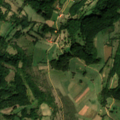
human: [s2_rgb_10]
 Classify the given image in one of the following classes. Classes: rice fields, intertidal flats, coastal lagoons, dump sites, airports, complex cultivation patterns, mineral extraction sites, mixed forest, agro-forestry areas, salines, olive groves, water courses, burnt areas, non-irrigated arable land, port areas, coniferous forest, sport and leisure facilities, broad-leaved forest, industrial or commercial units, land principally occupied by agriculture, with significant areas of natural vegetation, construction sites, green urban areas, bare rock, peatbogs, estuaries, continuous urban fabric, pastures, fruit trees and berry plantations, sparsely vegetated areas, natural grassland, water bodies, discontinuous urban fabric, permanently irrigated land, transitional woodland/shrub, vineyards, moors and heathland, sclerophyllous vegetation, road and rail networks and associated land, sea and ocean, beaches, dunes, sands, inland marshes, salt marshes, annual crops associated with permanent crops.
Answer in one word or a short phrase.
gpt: complex cultivation patterns, land principally occupied by agriculture, with significant areas of natural vegetation, transitional woodland/shrub